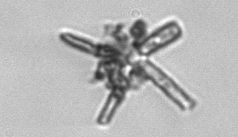
Label: Thalassionema